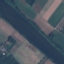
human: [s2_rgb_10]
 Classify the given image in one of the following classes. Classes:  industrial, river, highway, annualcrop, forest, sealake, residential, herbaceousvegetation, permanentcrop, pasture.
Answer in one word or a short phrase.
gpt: River